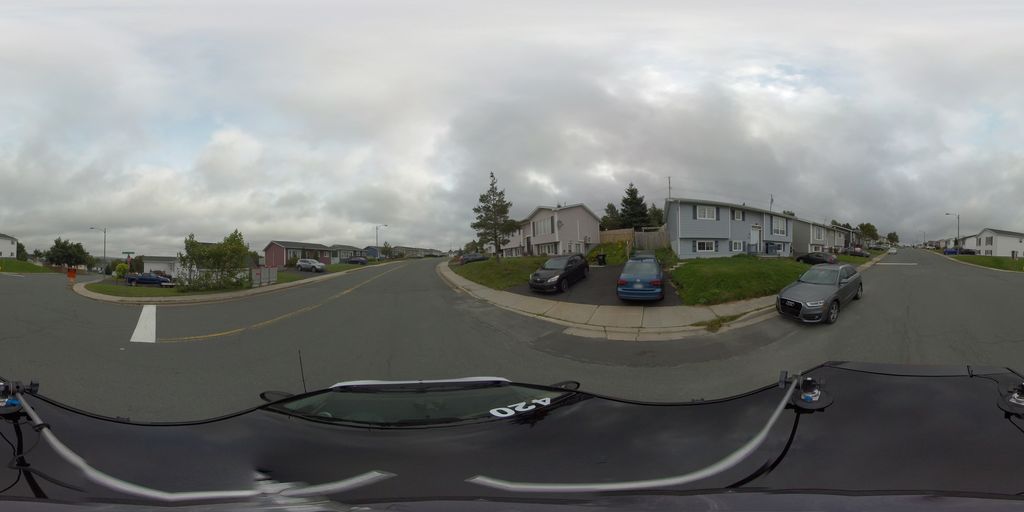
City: st_johns